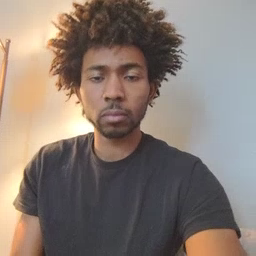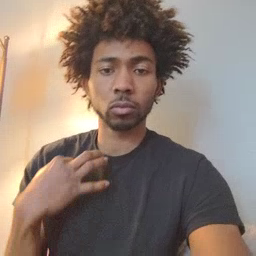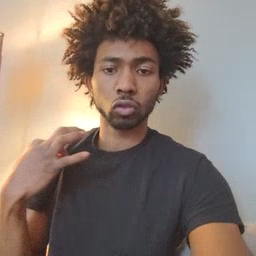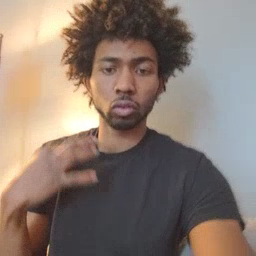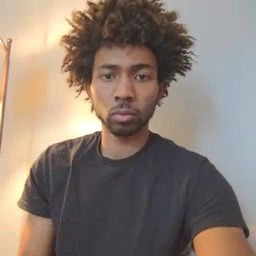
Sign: shirt